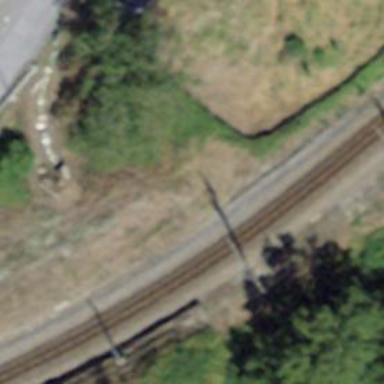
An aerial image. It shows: Catenary mast for power lines.